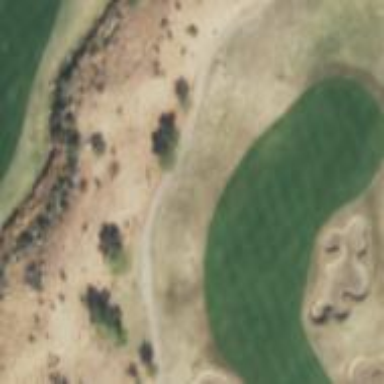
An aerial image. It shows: Grassy area designated as golf fairway.